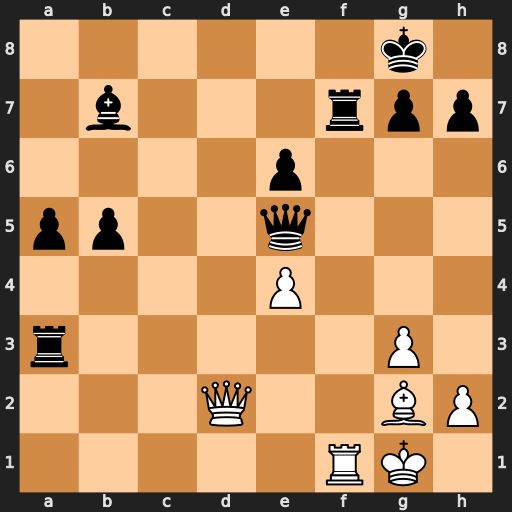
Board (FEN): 6k1/1b3rpp/4p3/pp2q3/4P3/r5P1/3Q2BP/5RK1
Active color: w
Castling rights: -
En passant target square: -
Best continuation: Qd8+ Rf8 Qxf8#